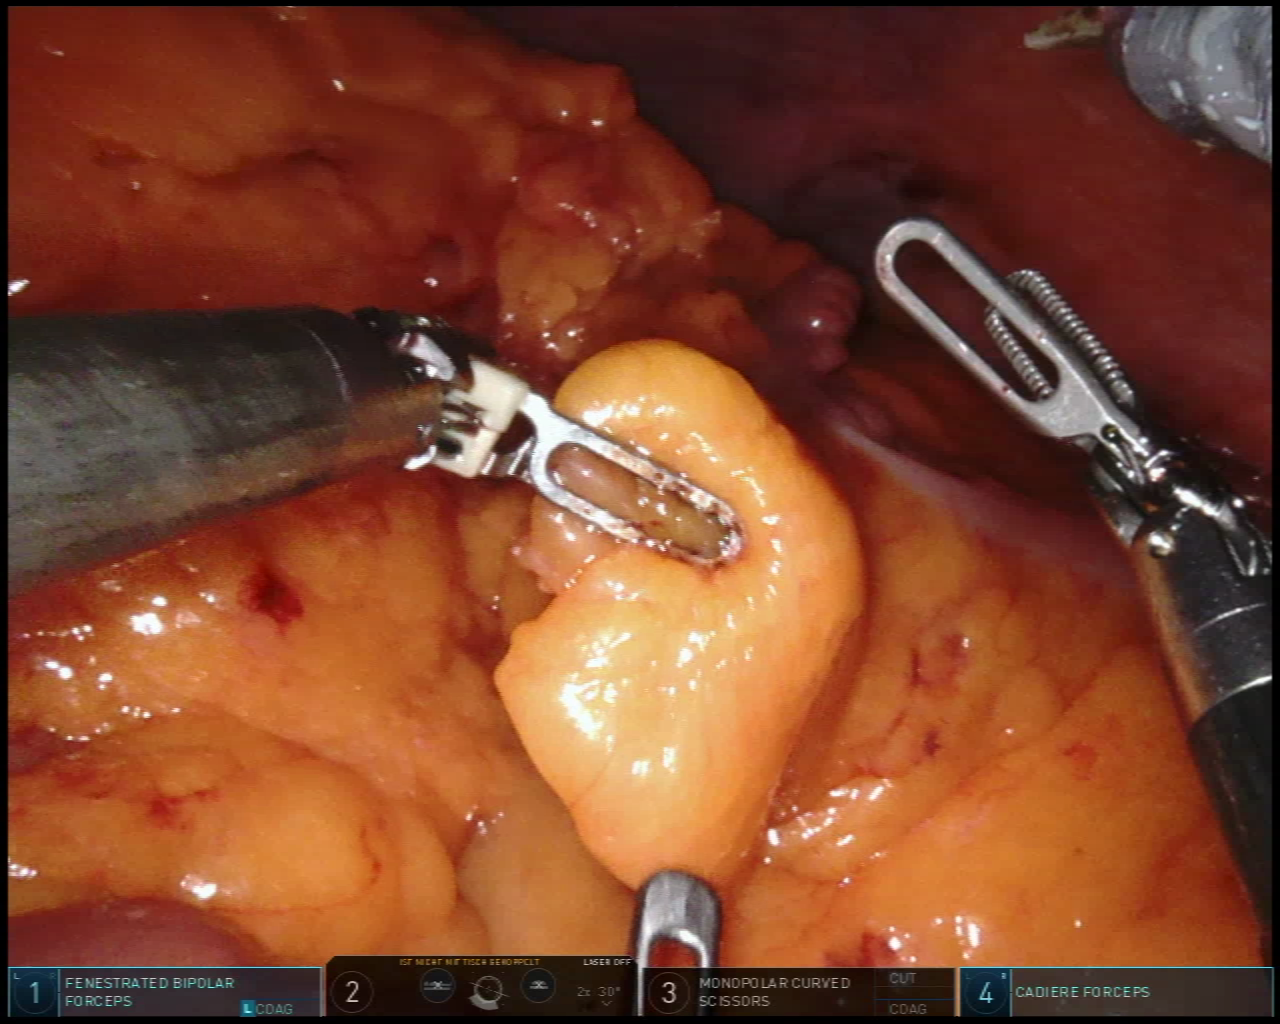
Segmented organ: colon
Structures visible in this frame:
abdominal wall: yes
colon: yes
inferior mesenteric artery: no
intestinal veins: no
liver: no
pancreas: no
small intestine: yes
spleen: no
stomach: no
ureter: no
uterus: no
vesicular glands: no